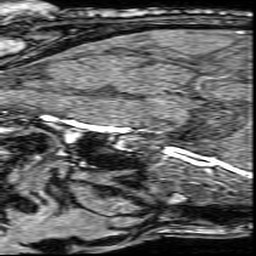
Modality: angio
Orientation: sagittal
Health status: ill
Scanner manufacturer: philips
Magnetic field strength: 3 T
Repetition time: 0.01873 s
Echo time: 0.00349 s